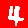
Digit: 4